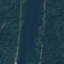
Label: River